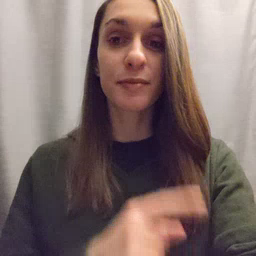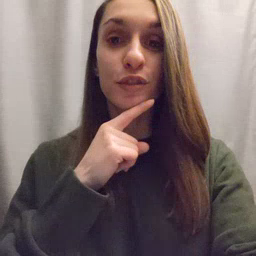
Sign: dry